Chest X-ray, AP view. Patient: 60 years old, sex F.
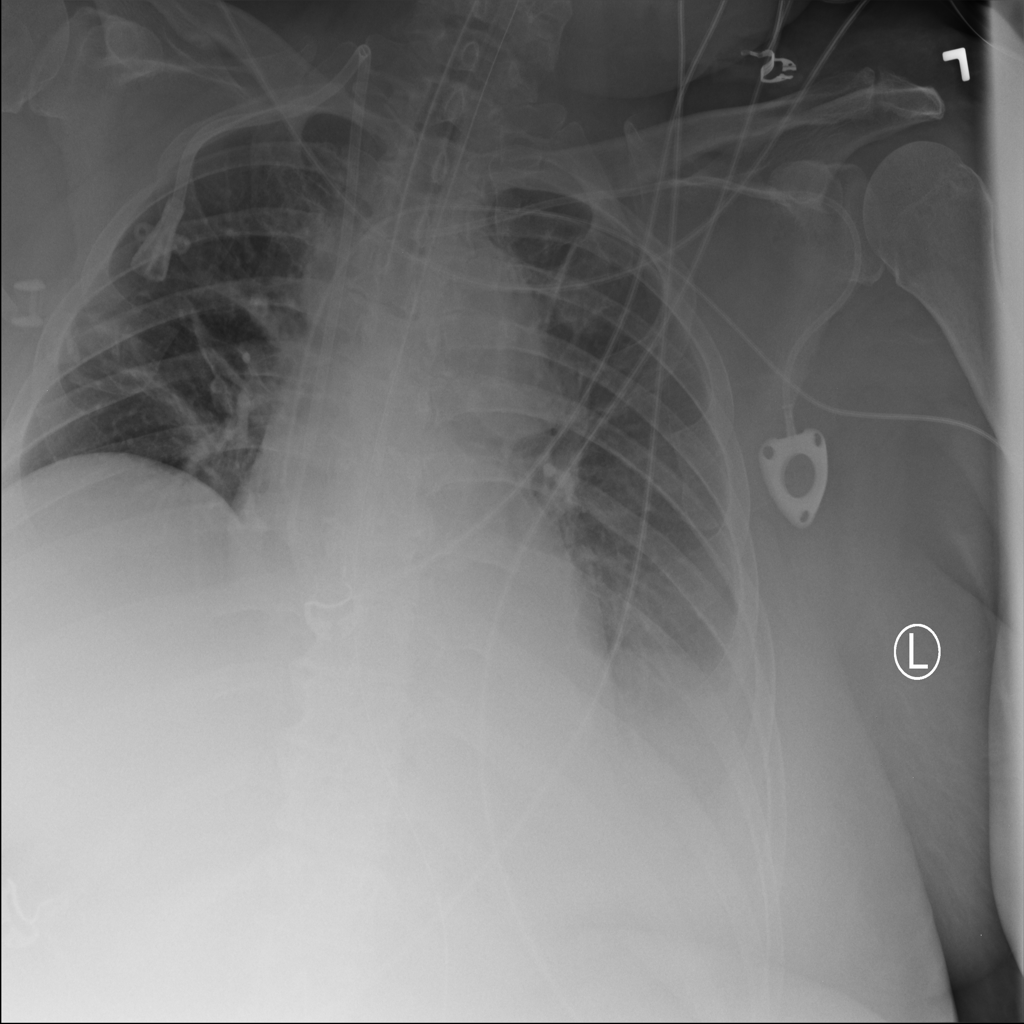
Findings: Atelectasis